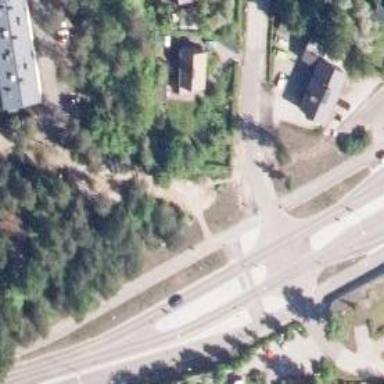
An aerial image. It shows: Marked road crossing.